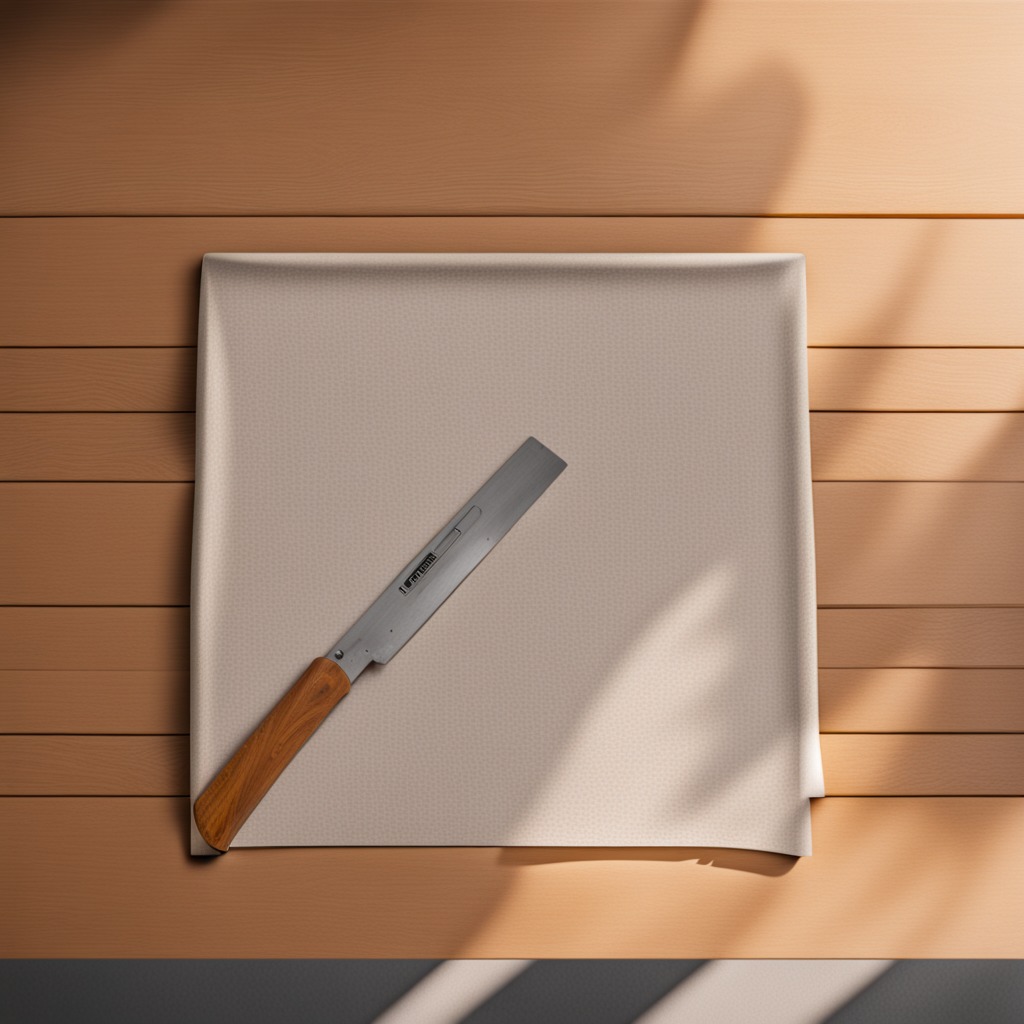
A metal saw lies on a wooden table.